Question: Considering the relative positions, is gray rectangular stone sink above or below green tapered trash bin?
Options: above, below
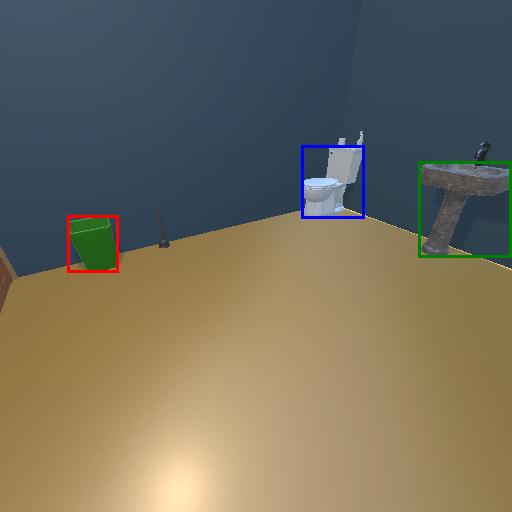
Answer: above